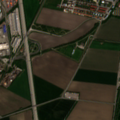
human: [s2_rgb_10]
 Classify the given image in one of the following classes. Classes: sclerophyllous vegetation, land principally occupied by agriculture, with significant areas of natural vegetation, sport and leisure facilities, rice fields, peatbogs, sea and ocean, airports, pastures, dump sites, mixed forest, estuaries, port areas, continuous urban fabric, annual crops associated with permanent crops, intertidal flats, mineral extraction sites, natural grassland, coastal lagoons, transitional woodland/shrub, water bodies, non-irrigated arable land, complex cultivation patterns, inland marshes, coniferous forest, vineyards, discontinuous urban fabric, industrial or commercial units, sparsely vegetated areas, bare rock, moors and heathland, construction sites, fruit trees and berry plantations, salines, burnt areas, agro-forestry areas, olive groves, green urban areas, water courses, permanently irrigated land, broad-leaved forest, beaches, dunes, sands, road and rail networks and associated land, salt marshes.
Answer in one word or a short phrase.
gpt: discontinuous urban fabric, industrial or commercial units, road and rail networks and associated land, green urban areas, non-irrigated arable land